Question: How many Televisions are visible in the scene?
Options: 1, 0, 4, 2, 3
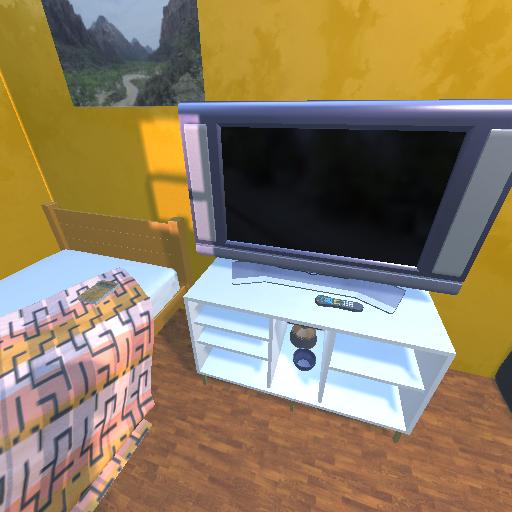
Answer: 1